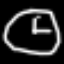
Label: clock